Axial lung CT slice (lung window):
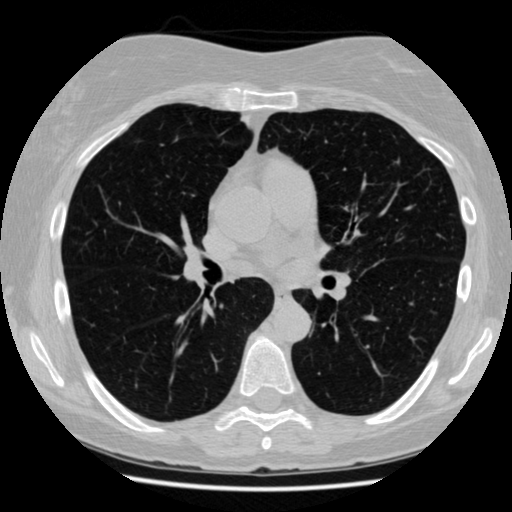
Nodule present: no